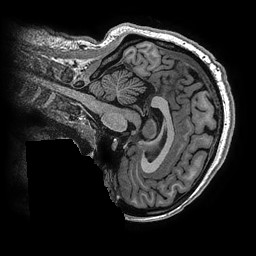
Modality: T1w
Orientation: sagittal
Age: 23
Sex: female
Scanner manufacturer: ge
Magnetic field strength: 3 T
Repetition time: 0.006952 s
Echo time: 0.00292 s